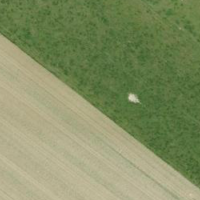
EUNIS habitat code: 25
Species observed at this site:
Corvus frugilegus